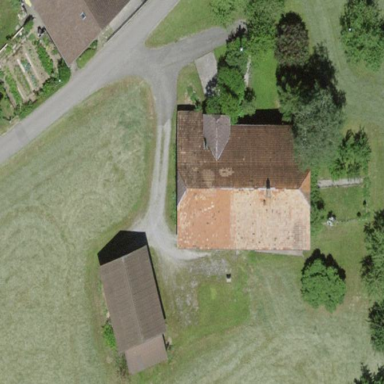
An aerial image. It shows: Farm building.